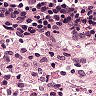
Metastatic tissue present: no